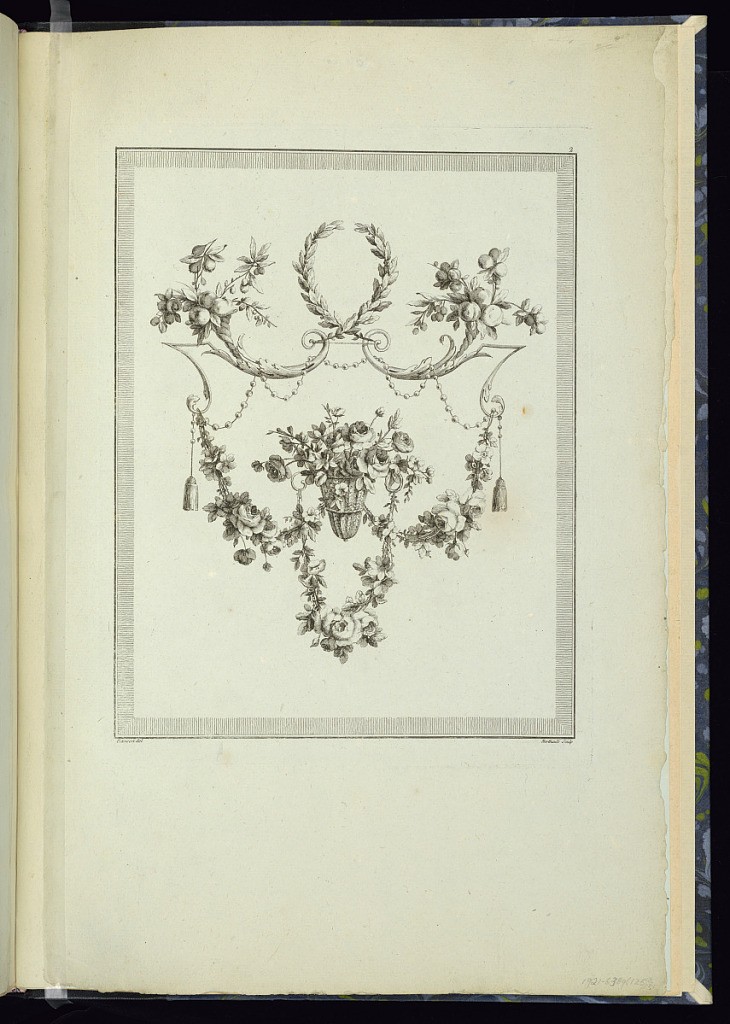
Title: Floral Ornament Design
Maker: Pierre Ranson, French, 1736–1786
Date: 1778
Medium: Etching on laid paper
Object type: Print
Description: Floral ornament design with a central basket of flowers framed by festoons of flowers, scrolling acanthus leaves (rinceaux), festoons of pearls, tassels, cornucopia of fruit, and a crown of laurel leaves. The plate is numbered and signed.